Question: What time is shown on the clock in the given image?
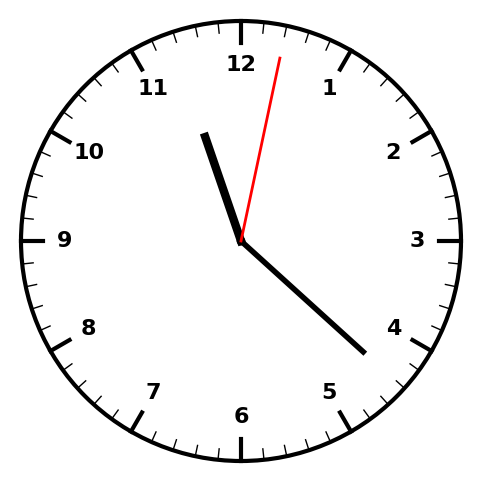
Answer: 11:22:02